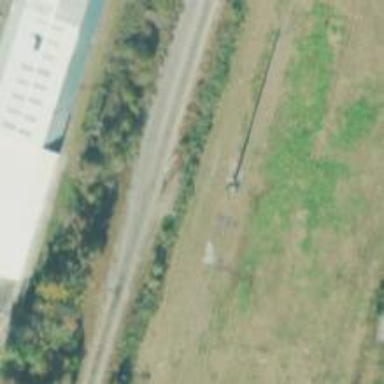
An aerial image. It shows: Railway siding with rails.